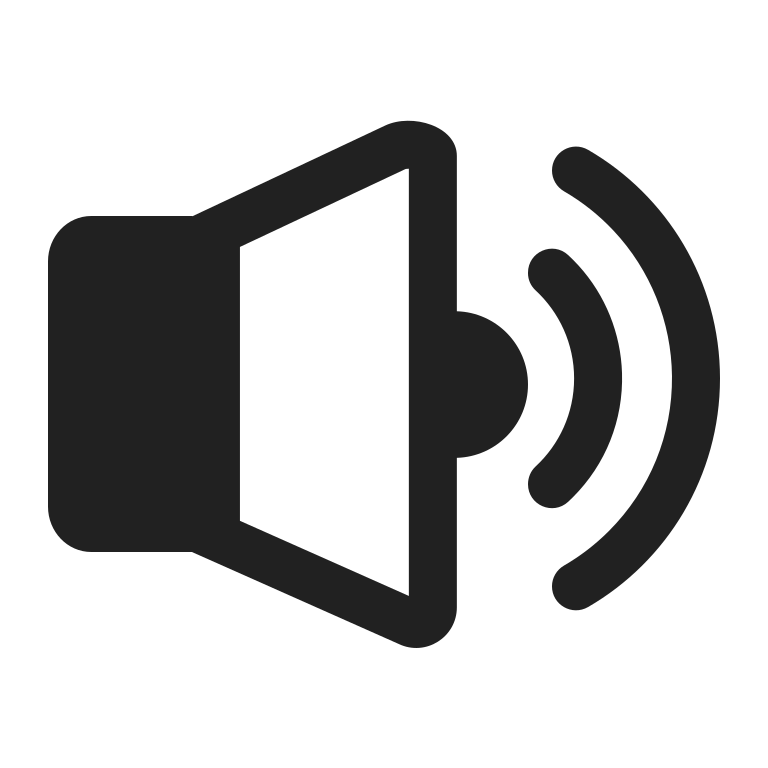
speaker high volume high contrast